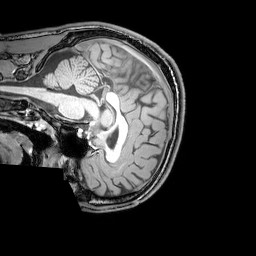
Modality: T1w
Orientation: sagittal
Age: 22
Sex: male
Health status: healthy
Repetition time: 0.081 s
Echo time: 0.037 s